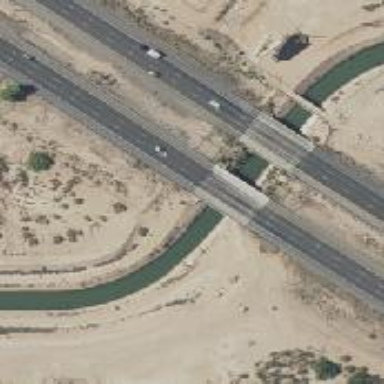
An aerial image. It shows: Motorway bridge designed as aqueduct.